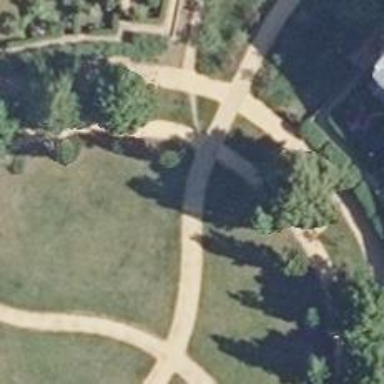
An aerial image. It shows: Compacted footway.